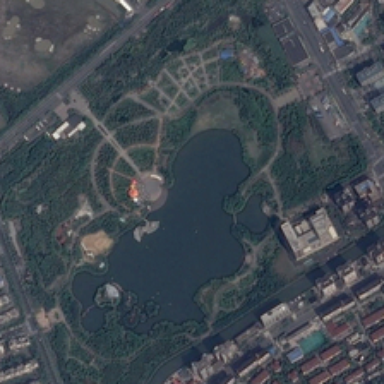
Many green plants are planted in the park .